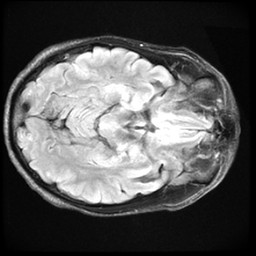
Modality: FLAIR
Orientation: axial
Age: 35
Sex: male
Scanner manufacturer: ge
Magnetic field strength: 3 T
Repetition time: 11 s
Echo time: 0.1497 s